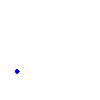
Particle: kaon